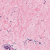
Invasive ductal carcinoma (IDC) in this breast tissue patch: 0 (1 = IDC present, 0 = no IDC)